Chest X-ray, AP view. Patient: 76 years old, sex F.
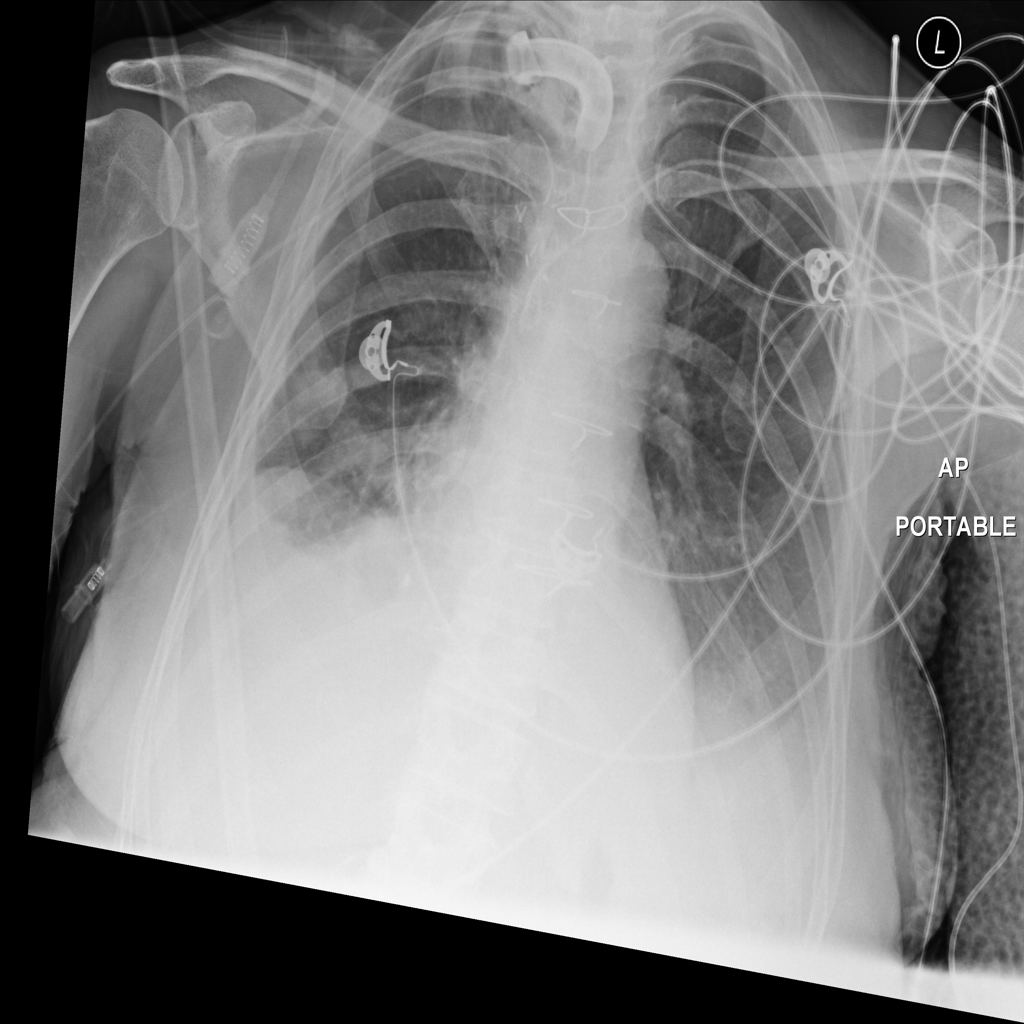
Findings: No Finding